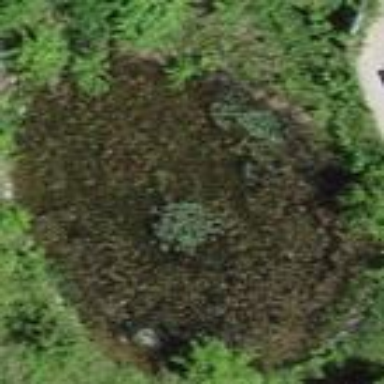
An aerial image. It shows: Pond surrounded by natural water.